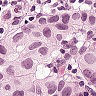
Metastatic tissue present: yes